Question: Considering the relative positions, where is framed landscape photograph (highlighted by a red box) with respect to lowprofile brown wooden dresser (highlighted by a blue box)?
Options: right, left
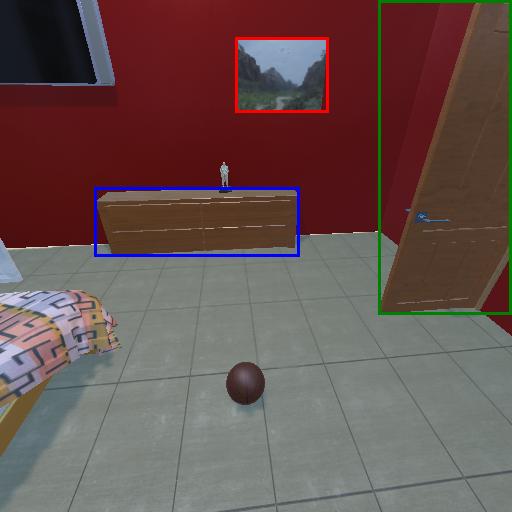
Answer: right